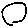
Label: circle